Interaction volume radius: 5 \u00c5
Interaction volume height: 10 \u00c5
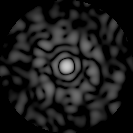
Disorder parameter: 0.8474